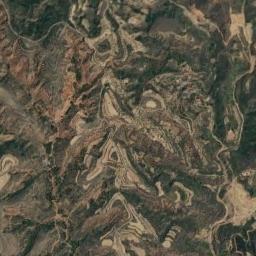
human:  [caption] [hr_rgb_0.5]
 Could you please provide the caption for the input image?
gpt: The mountain has a rugged surface and is covered with some vegetation .

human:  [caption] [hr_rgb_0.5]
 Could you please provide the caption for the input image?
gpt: The mountain is uneven and rough .

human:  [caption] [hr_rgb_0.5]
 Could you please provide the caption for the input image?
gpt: The mountain is full of green plants with lines of bare land .

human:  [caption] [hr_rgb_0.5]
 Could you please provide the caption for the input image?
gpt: Seventy percent of the area on this mountain is covered by vegetation .

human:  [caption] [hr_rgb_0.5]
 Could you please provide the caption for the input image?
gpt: There are some ravines and green mosses on the brown mountain .